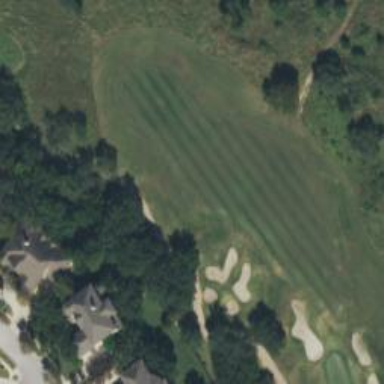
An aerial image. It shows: View of golf hole.